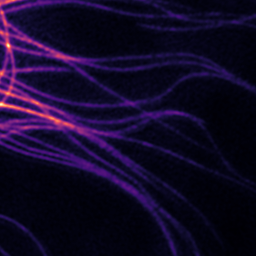
Label: Super-resolution Microtubules image